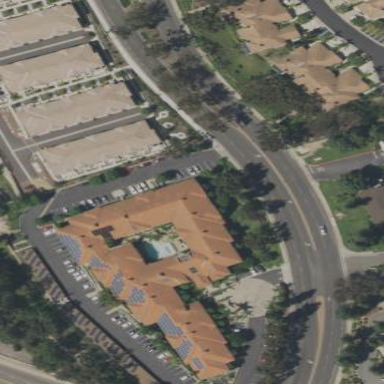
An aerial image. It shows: Nursing home building.